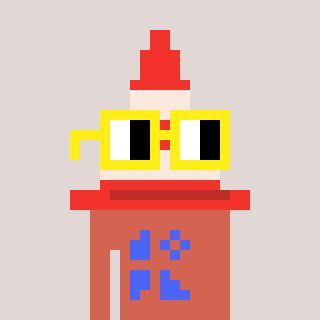
a pixel art character with square yellow glasses, a cone-shaped head and a peachy-colored body on a warm background